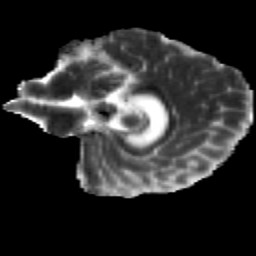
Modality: MD
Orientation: sagittal
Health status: healthy
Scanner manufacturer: siemens
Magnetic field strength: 3 T
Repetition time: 12 s
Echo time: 0.092 s